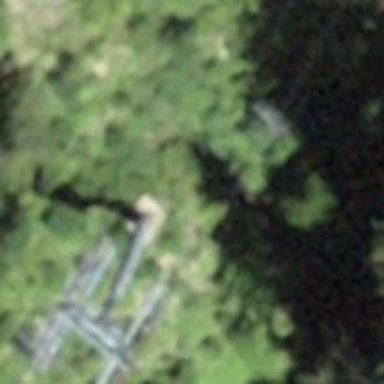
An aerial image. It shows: Chair lift.